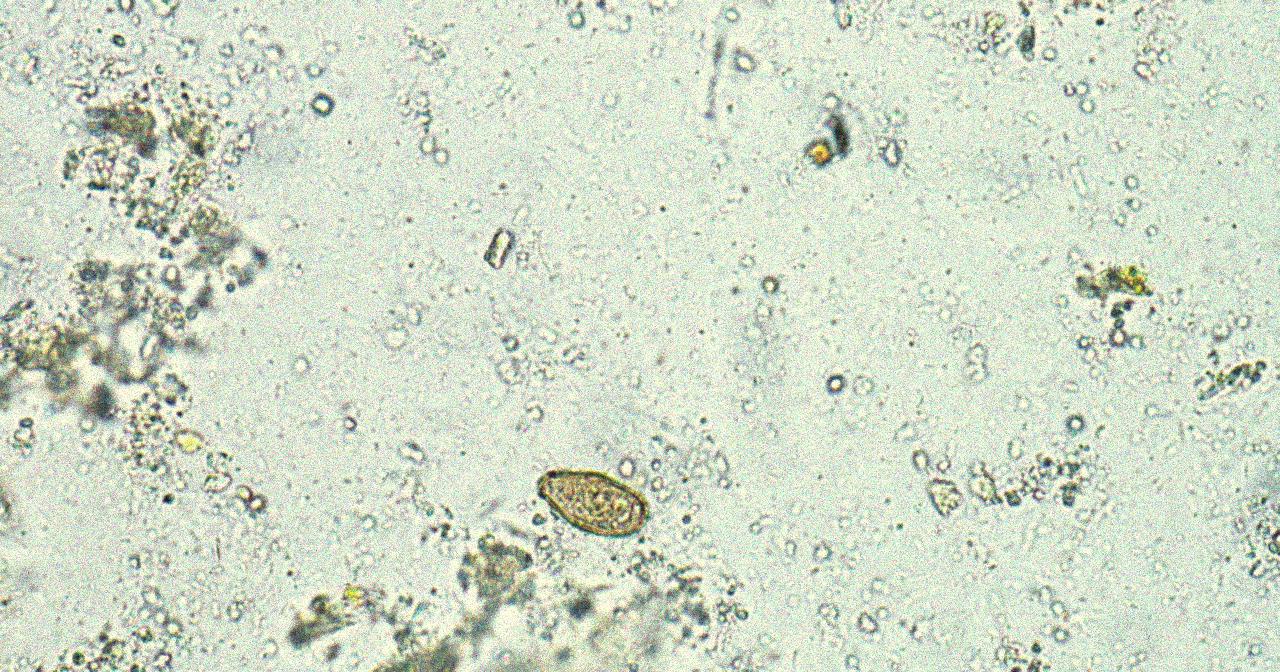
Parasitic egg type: Opisthorchis viverrine